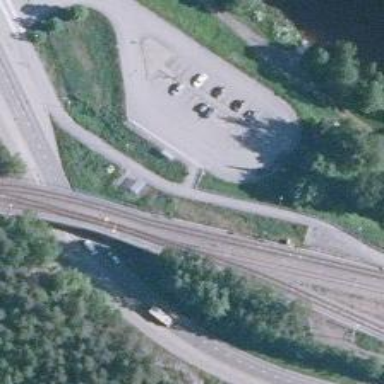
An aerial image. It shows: Railway track.